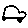
Label: car